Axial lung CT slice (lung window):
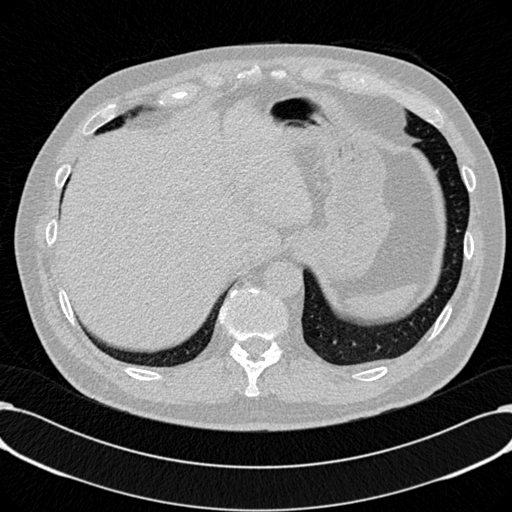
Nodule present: yes
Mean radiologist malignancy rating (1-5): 2.75